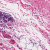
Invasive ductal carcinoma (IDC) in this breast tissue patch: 0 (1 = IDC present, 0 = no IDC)